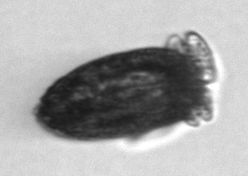
Label: Dinophysis_norvegica